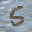
Label: 5